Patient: sex F, age 29
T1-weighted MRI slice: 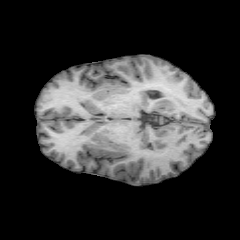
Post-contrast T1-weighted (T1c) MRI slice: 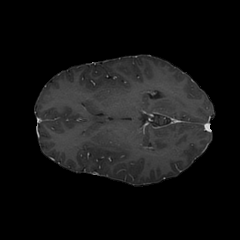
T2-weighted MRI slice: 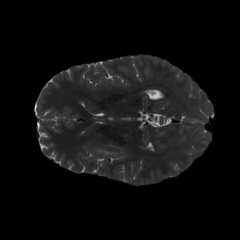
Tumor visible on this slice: yes
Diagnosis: Astrocytoma, IDH-mutant
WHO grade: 2